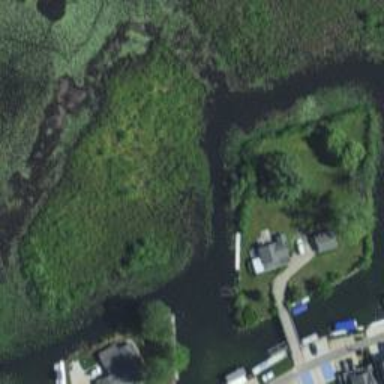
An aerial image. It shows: Islet in wetland area.